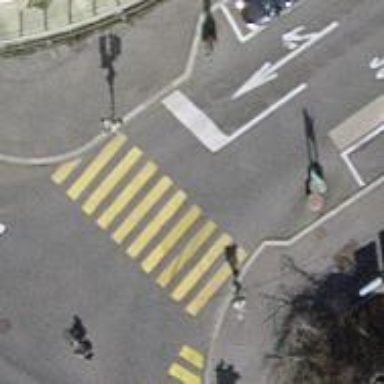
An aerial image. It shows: Footway crossing with marked asphalt surface.